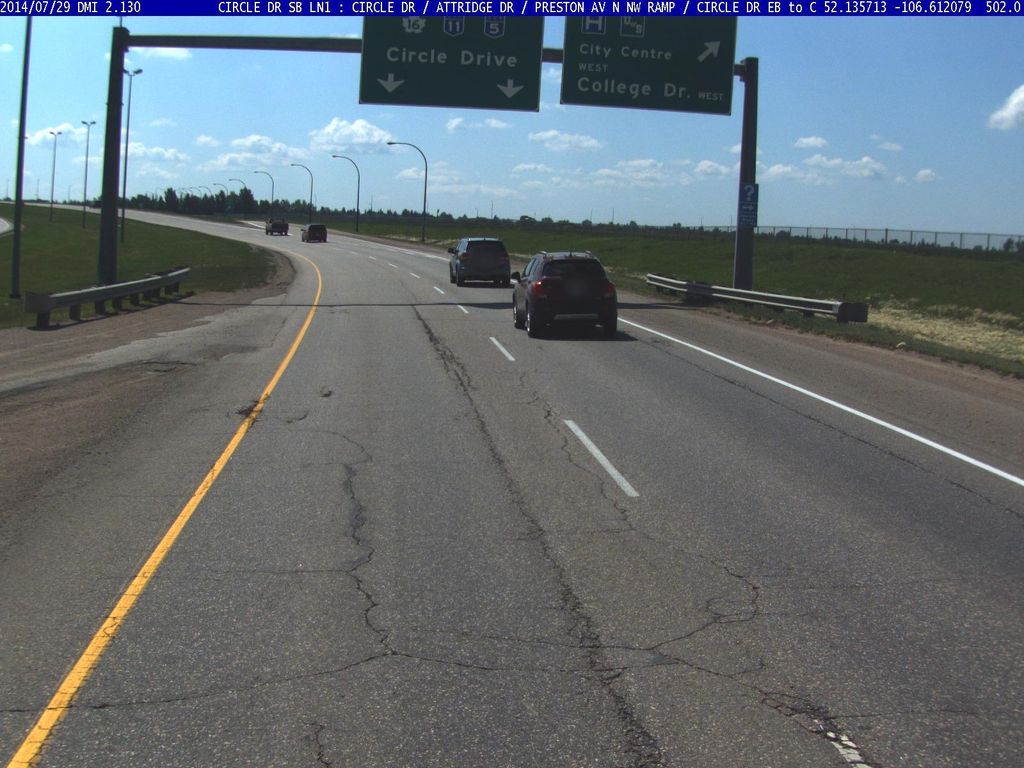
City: saskatoon